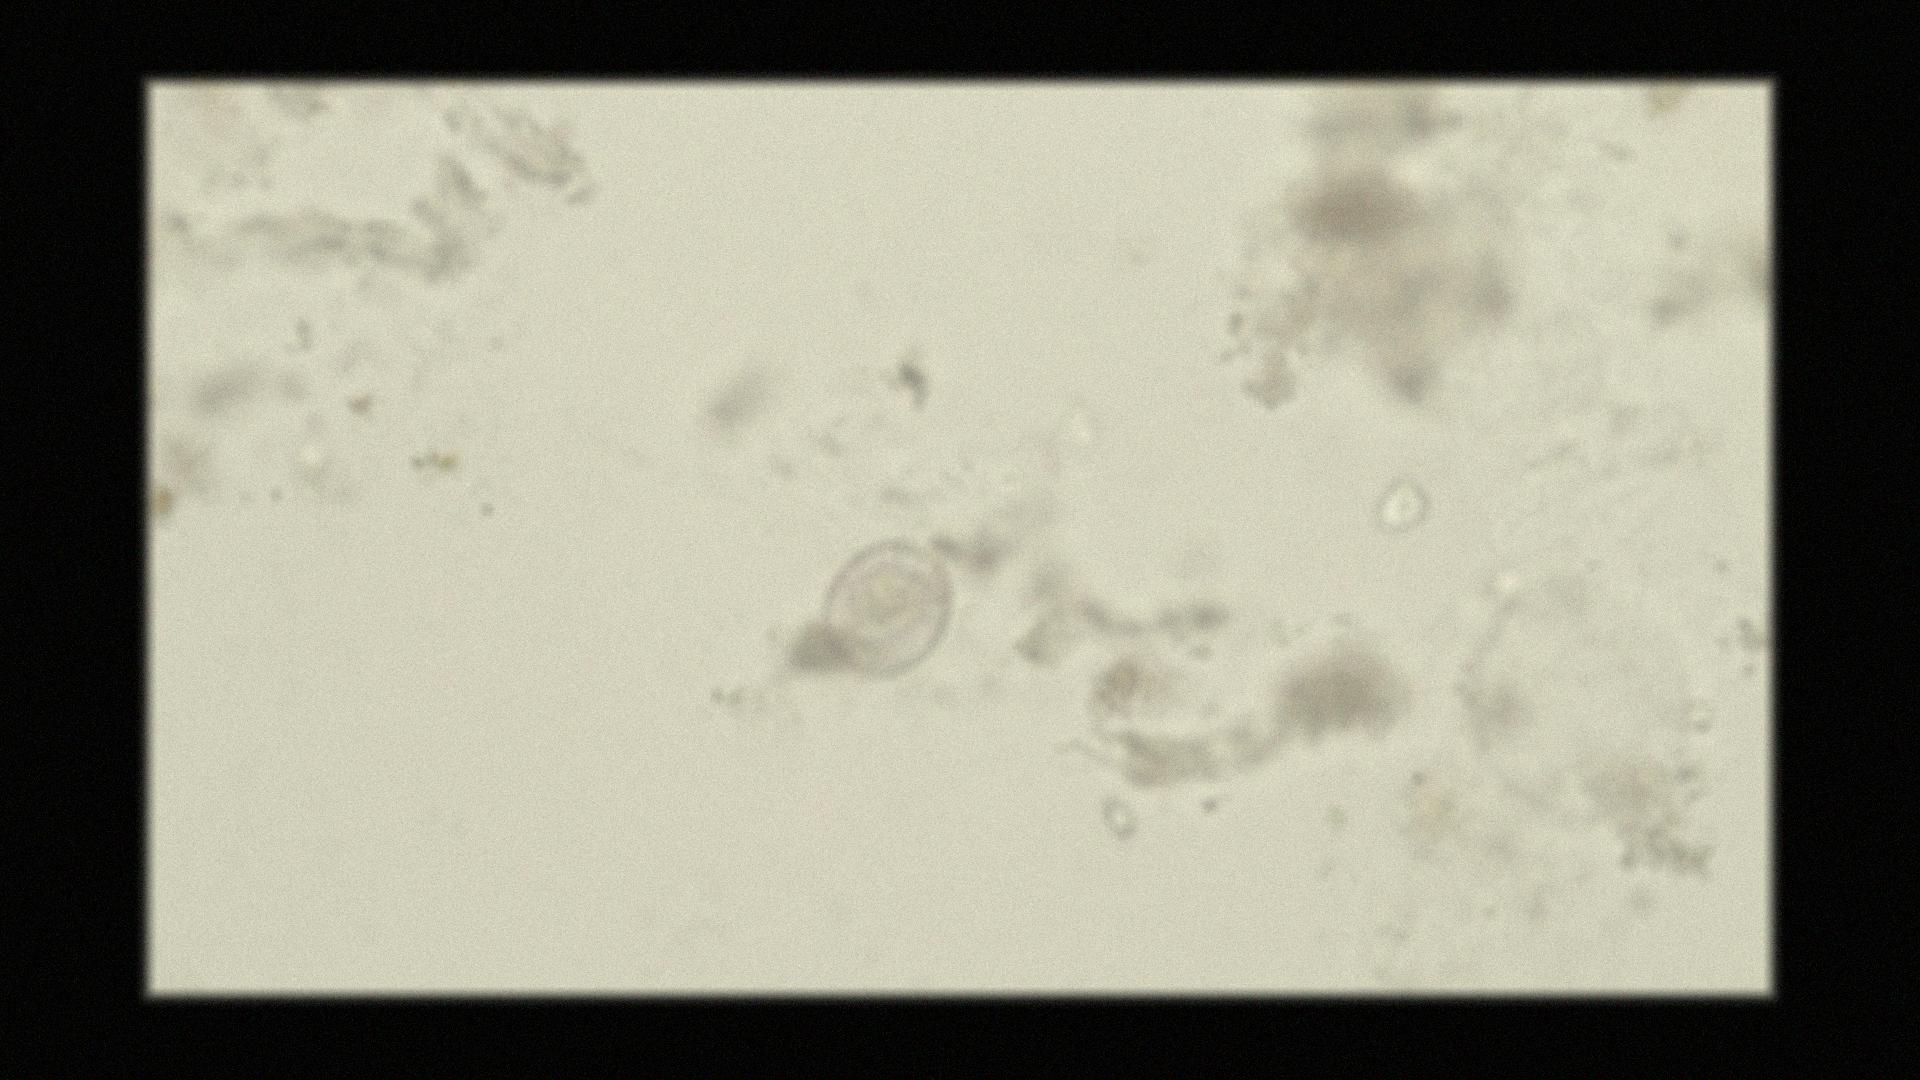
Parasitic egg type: Hymenolepis nana